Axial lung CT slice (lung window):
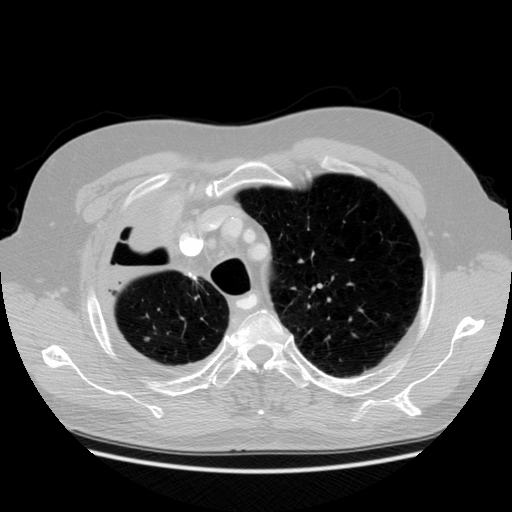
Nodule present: yes
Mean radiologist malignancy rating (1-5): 2.75